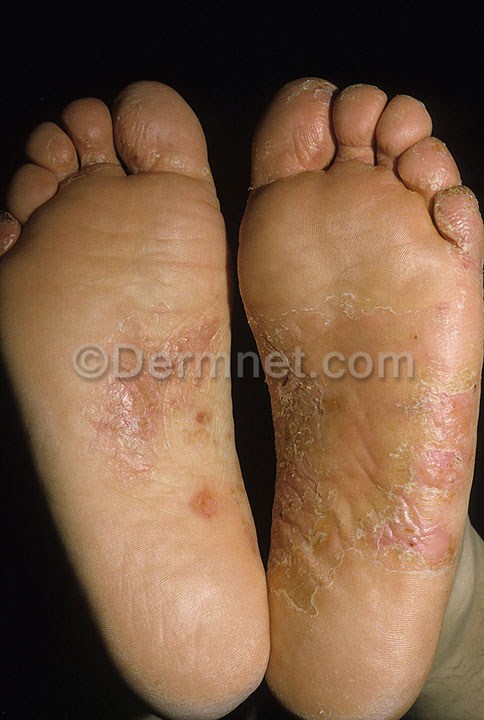
Disease: Tinea Ringworm Candidiasis and other Fungal Infections